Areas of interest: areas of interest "Commercial service"
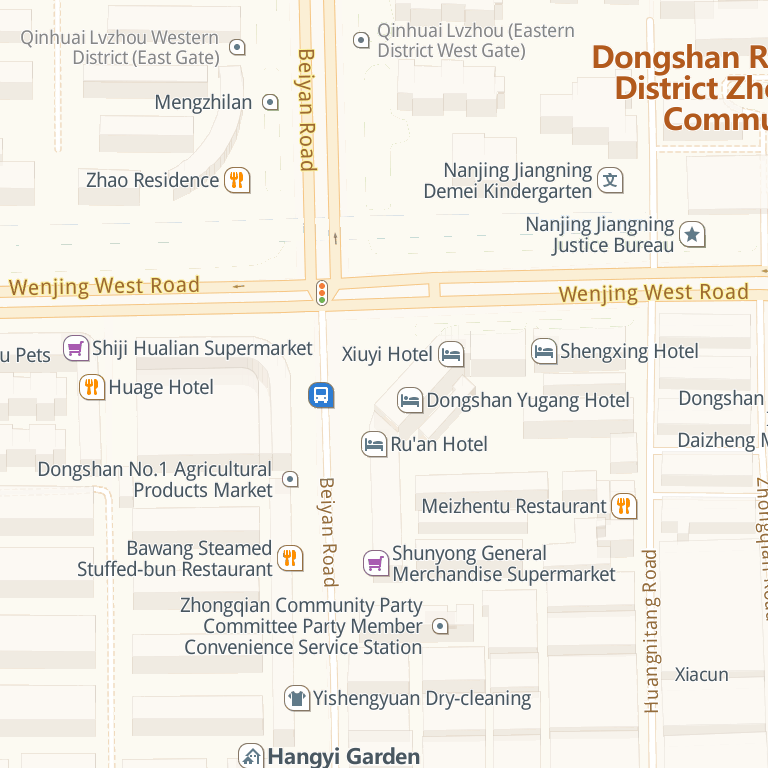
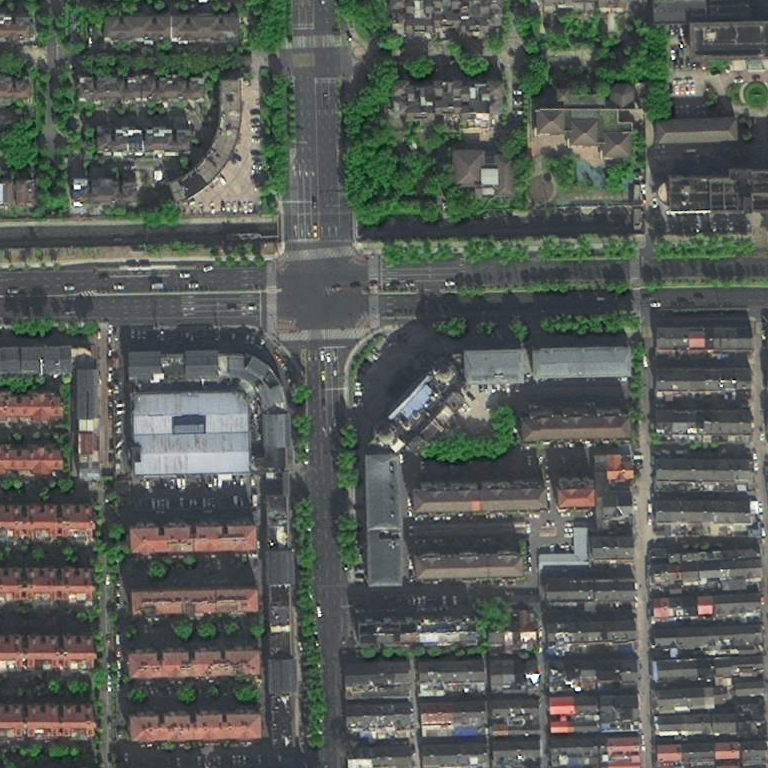